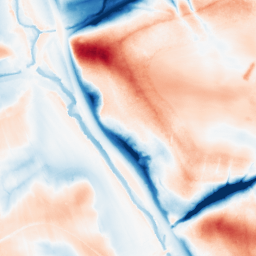
Category: classical
Decomposition family: gaussian_anisotropic
Decomposition parameters: sigma_x: 10
sigma_y: 20
Upsampling method: bicubic
Upsampling parameters: scale: 8
Upsampling scale: 8